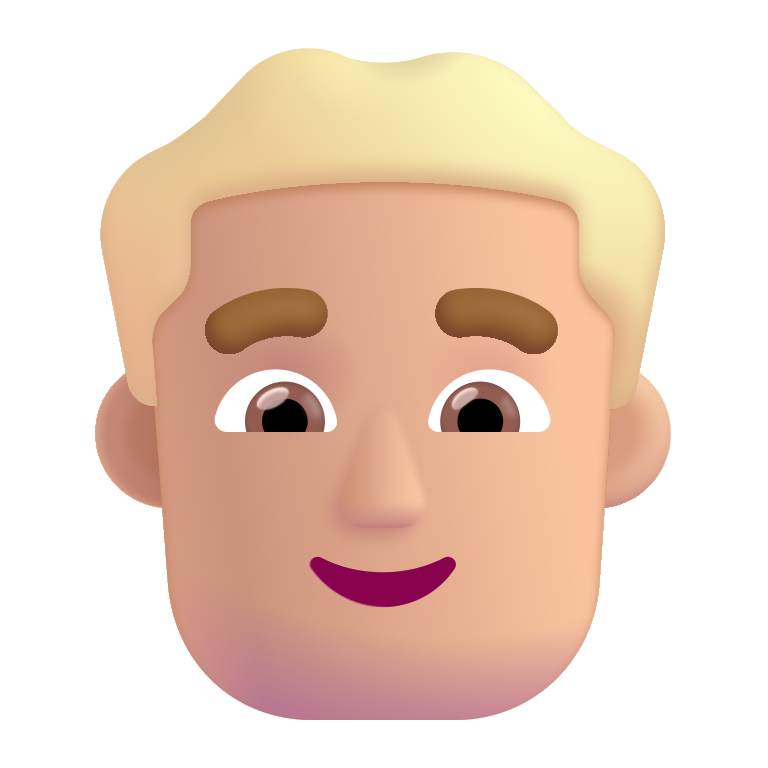
man blonde hair color  light